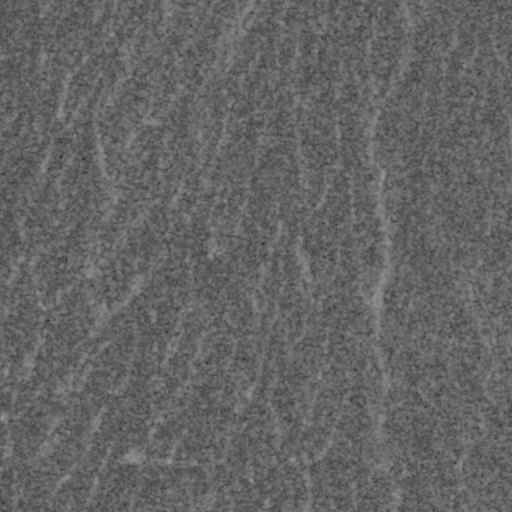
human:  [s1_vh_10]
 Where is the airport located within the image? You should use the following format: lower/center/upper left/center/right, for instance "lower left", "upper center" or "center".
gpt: The airport is located in the upper left of the image.
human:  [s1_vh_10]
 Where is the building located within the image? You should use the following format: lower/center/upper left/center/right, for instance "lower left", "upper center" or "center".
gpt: The building is located in the lower left of the image.
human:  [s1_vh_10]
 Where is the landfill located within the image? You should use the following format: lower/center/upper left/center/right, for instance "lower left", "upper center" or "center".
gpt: There is no landfill in the image.

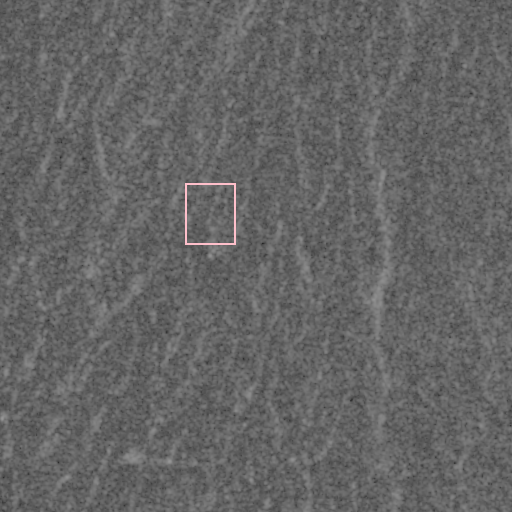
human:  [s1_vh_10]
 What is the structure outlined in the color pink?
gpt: There is no pink outline.
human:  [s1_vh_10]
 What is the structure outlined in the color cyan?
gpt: There is no structure outlined in cyan.